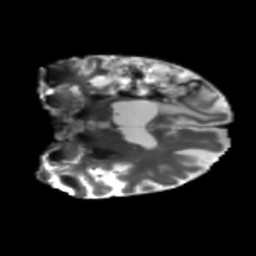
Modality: T2w
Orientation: coronal
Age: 68
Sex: male
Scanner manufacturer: siemens
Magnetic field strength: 3 T
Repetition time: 5.25 s
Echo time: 0.08 s